Field crop: maize
Growth stage: 2
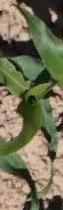
Species: maize